Question: My designer believes this cannot be done, however it seems possible to me. (Although I have limited CSS experience). However, he also said the background couldn't be fixed, and stackoverflow has proved his wrong in the past; so I question his knowledge.
JQuery can be used if this cannot be done in pure CSS.

The top half will be a gradient that has full flexible to skew left, right, up, down without much distortion. The bottom half is an image that is ideally made for the 1280 x 1024 resolution (as this is the most popular browser display resolution). Then depending on the requirements needed it will sketch and skew to whatever size it needs. Still allowing all of the image to be seen.
The ration between the top half and bottom half is always 50% 50% independent of browser resolution.
I would also like if both the top and bottom parts are fixed.
In a perfect world (one without IE), id like to do this with css3 gradients and multiple backgrounds in 1 DIV. However, because IE9 isnt out yet, I think the best way to approach it would be 2 divs in a DIV container and using a PNG repeating background for the top div.
It should be noted I am going to use css3pie.com to allow some CSS3 for IE6-8 (but I dont want to rely on it, unless 100% proven)
Is this possible with just CSS? How would you do it?
If not possible with just CSS, is there a way I can get JavaScript/JQuery to aid?
I am thinking a base of 1280 x 1024 isn't the best idea because it seems to have an odd radio.
'Edit 1'
Oh yeah, I have a WIP too:
<URL>
It looks good in 1280 x 1024...now its just getting the whole resizing of the top DIV to be 50% so the image is 50%.
I'd still like ALL of the water to be seen, because I like the look of the rocks at the bottom. However, I am open to alternative ideas that don't accomplish what I want 100%, but come close.
'Edit 2'
How about using the top gradient as the true CSS2 background and then just putting a '' at the bottom of it to resize? Perhaps that will allow for CSS2 ability. I am reference some work-around techniques here: <URL>
'Edit 3'
I am still looking for results that work on IE6 and also don't cause Internet explorer to lag. I am setting a bounty of 50 to help attract more attention.
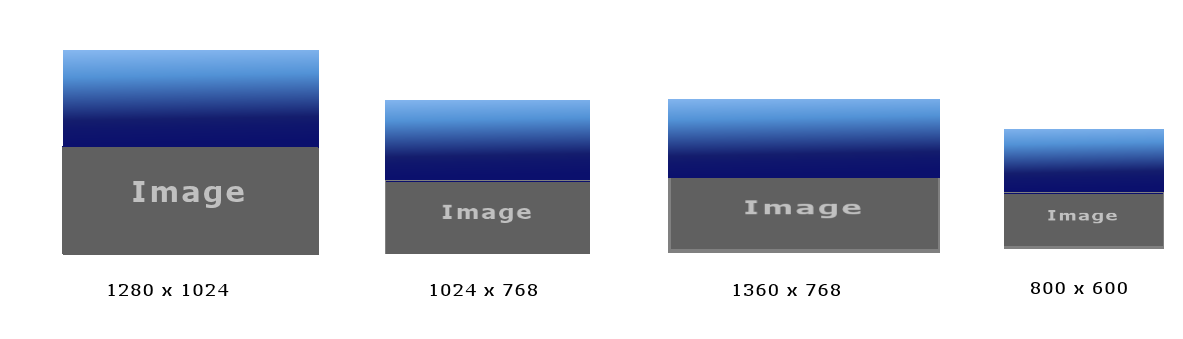
Answer: I have successfully came up with 2 ways to do this:
<URL>
Using CSS3 'background-size' I was able to set 2 'div' elements to on top of each other with 'min-height: 50%' and then using 'background-size: 100% 50%' they successfully accomplish what I am looking for.
This method was just a proof of concept, as IE6-8 does not support 'background-size', I didn't pursue tweaking this method perfectly. As it stands, it currently messes up when you scroll despite have 'background-attachment: fixed;'. I ditched this CSS3 method in order to look for better methods using CSS tricks...
---
<URL>
Following the examples I found from (<URL>
Because I am also going to use <URL> to give IE6-8 CSS3 the ability to do 'linear gradients', 'border-radius', and 'box-shadow'; I opted to use a linear gradient instead of an image for the top background.
- -